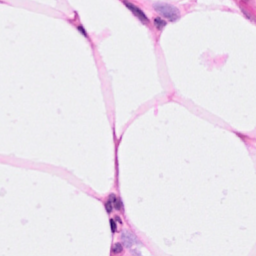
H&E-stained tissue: Breast